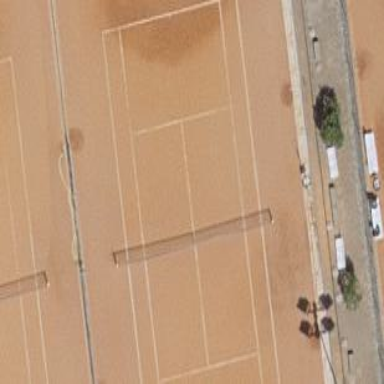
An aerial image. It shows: Tennis court with tartan surface located on pitch designated for leisure land.